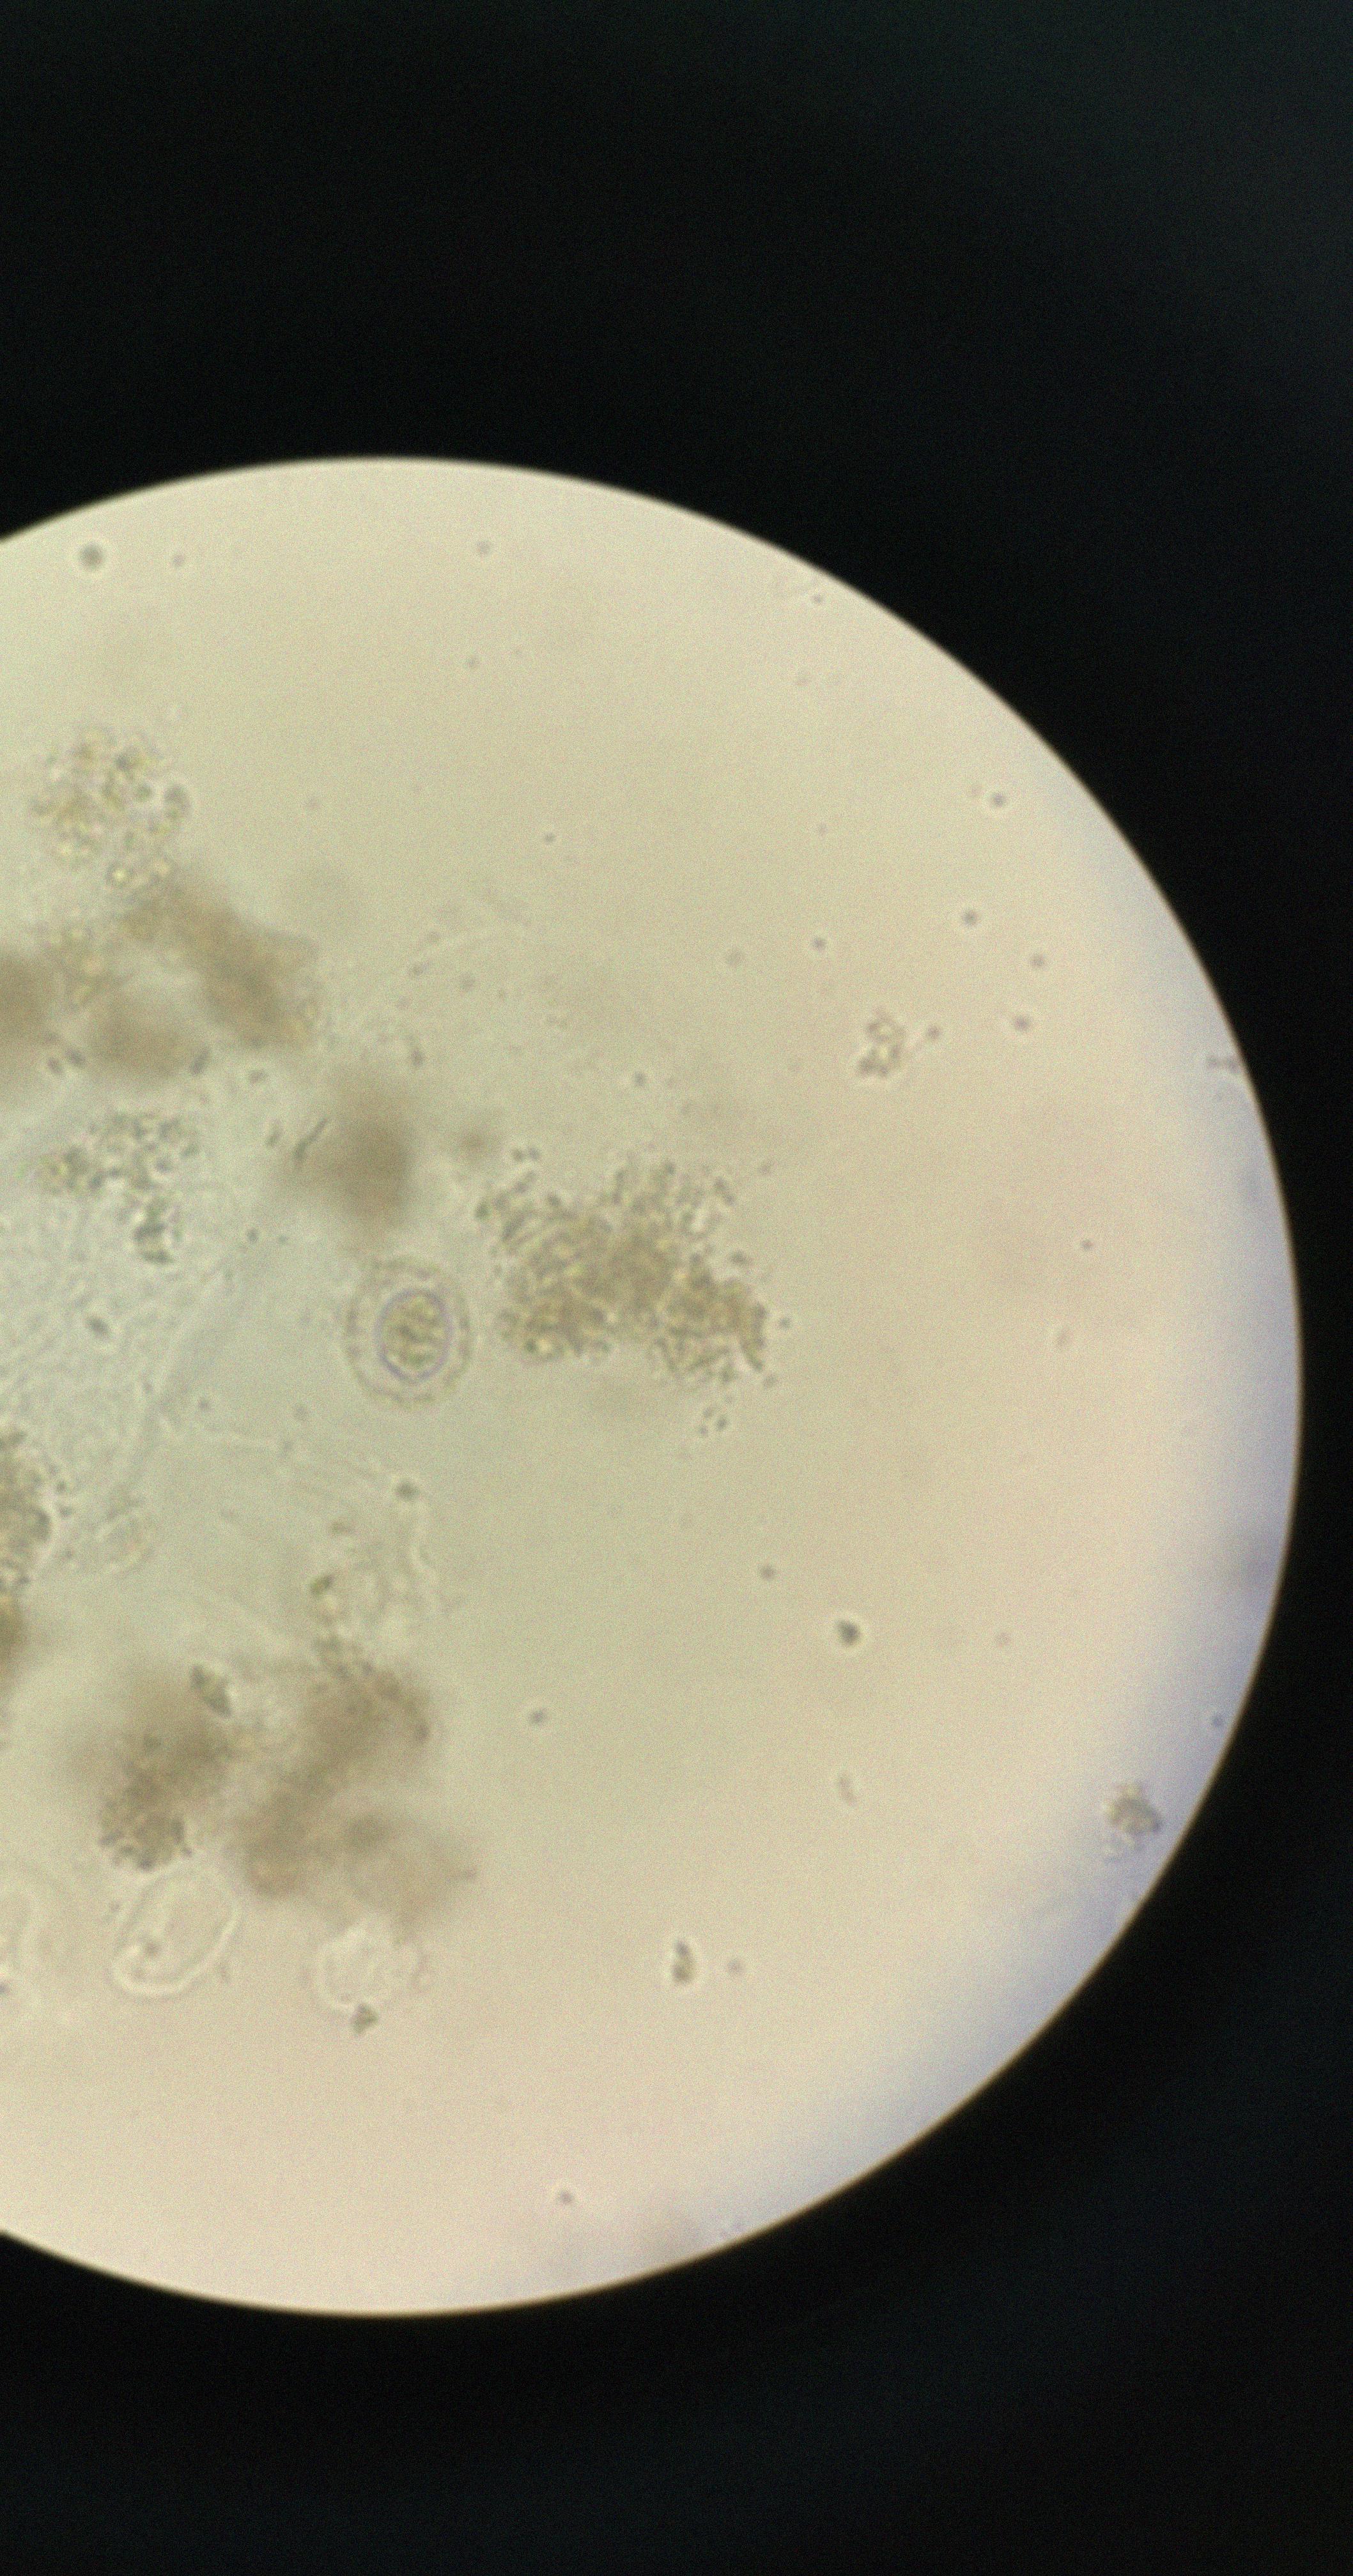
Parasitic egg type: Hymenolepis nana